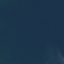
Label: SeaLake